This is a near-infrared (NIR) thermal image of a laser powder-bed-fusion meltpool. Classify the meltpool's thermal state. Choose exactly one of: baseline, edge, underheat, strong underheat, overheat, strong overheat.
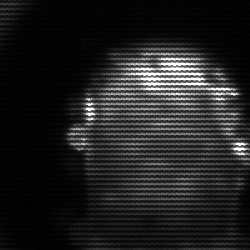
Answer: baseline